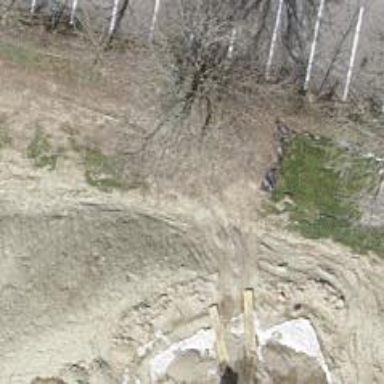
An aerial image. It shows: Golf bunker filled with natural sand.